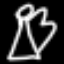
Label: angel